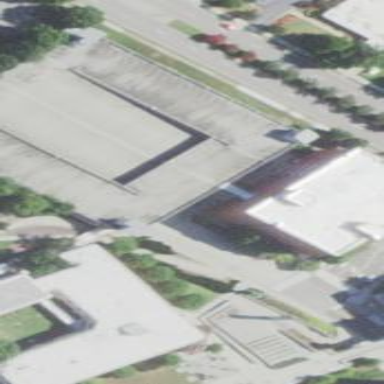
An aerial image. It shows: Commercial building.